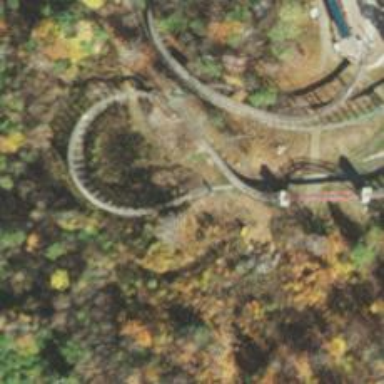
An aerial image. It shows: Miniature railway bridge.